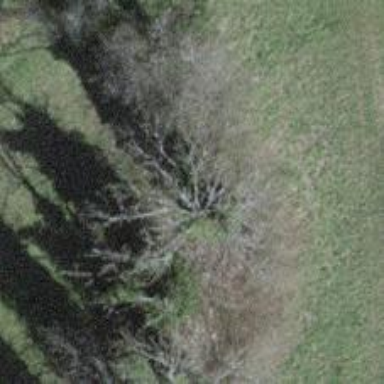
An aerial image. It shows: Agricultural area with broadleaved deciduous trees.